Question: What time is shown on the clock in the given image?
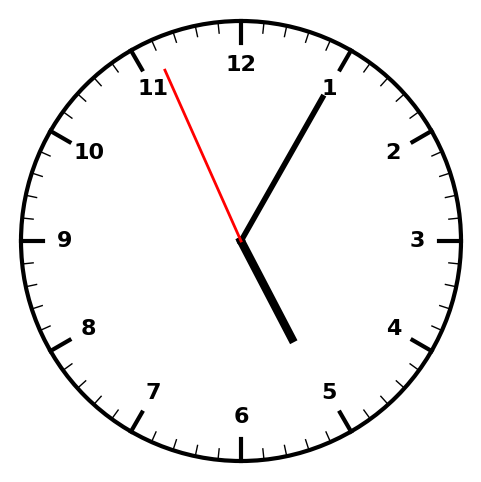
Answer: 05:04:56